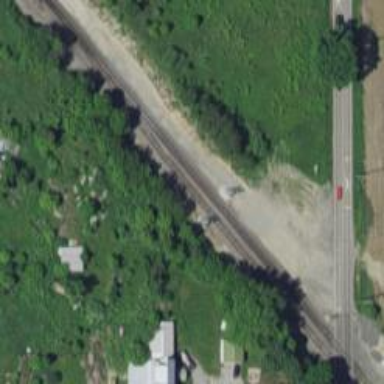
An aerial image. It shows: Railway siding for service.